Question: I tried to import my own module in Python 3.5. Before import I add the path into sys.path, but there is still 'In:'. What should I input after 'In'? I have tried input the path, but it was not work.

Here is the code of my module. It is a simple test, and I just wanted to learn how to import own module in Python.
'''
import ipdb
'list mulitiple'
def prod(l):
length = len(l)
if length == 1:
return l[1]
else:
result = 1
for i in l:
result *= i
return result
if __name__ == '__main__':
l = [1,2,3,4,5,6]
print(prod(l))
'''
It's will be so sweet for you to also help me to add pythonpath permanently. I have changed 'pythonpath' in systempath, but it seems not right...
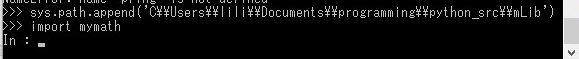
Answer: Your module was imported. But code in the 'if __name__=="__main__"' block doesn't run when your module is imported, only when you run the module directly. (That's the purpose of the 'if __name__=="__main__"' block.) So importing your module didn't do anything obvious; it loaded your function but didn't call it.
Since it looks like you're using IPython, you could use the '%run' magic command to run your file as described <URL>.
If you're working interactively, often you'd rather just import your file and then use it from the interactive shell. For instance, after importing it, you can now do 'mymath.prod([1, 2, 3, 4, 5, 6])' to call your function, just as you would with any ordinary library module.